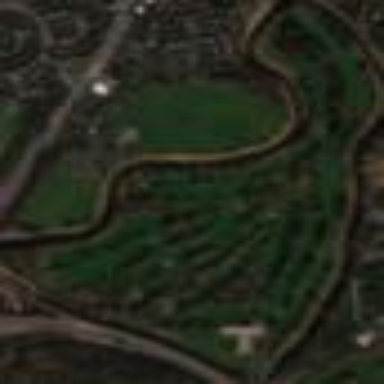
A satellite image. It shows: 18-hole golf course situated within leisure land.